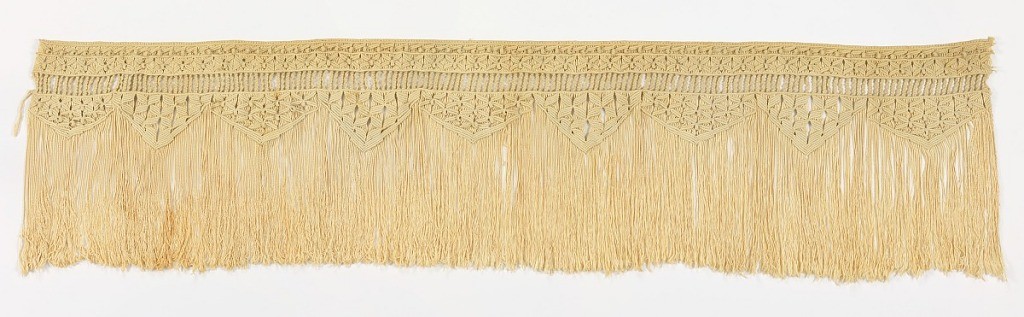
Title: Trimming
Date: late 19th century
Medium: cotton Technique: knotting (macramé) using square knots, half knots, double half hitches and a chain of half hitches.
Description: Long panel with a horizontal repeat of triangles made up of knots and open spaces.